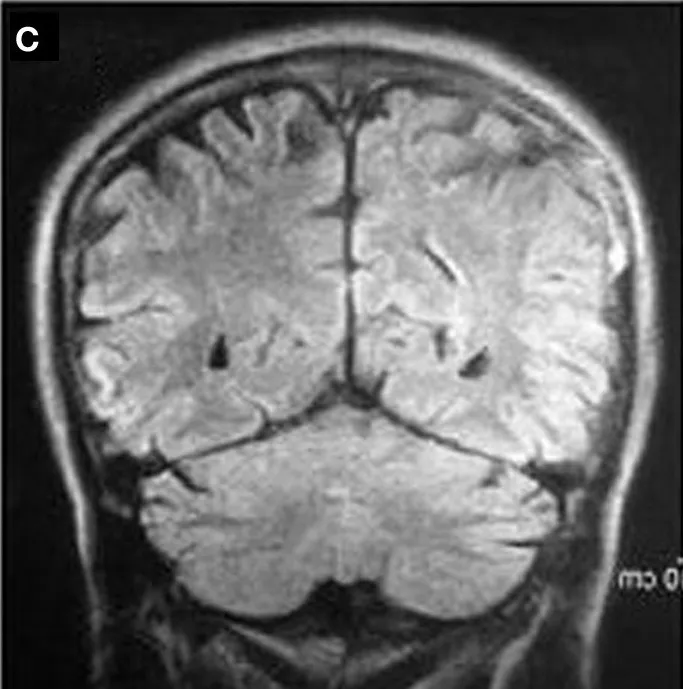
Coronal MRI of case 2 with a paralyzed leg. Notice the entirely normal brain structures in both cases.
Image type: radiology (mri)